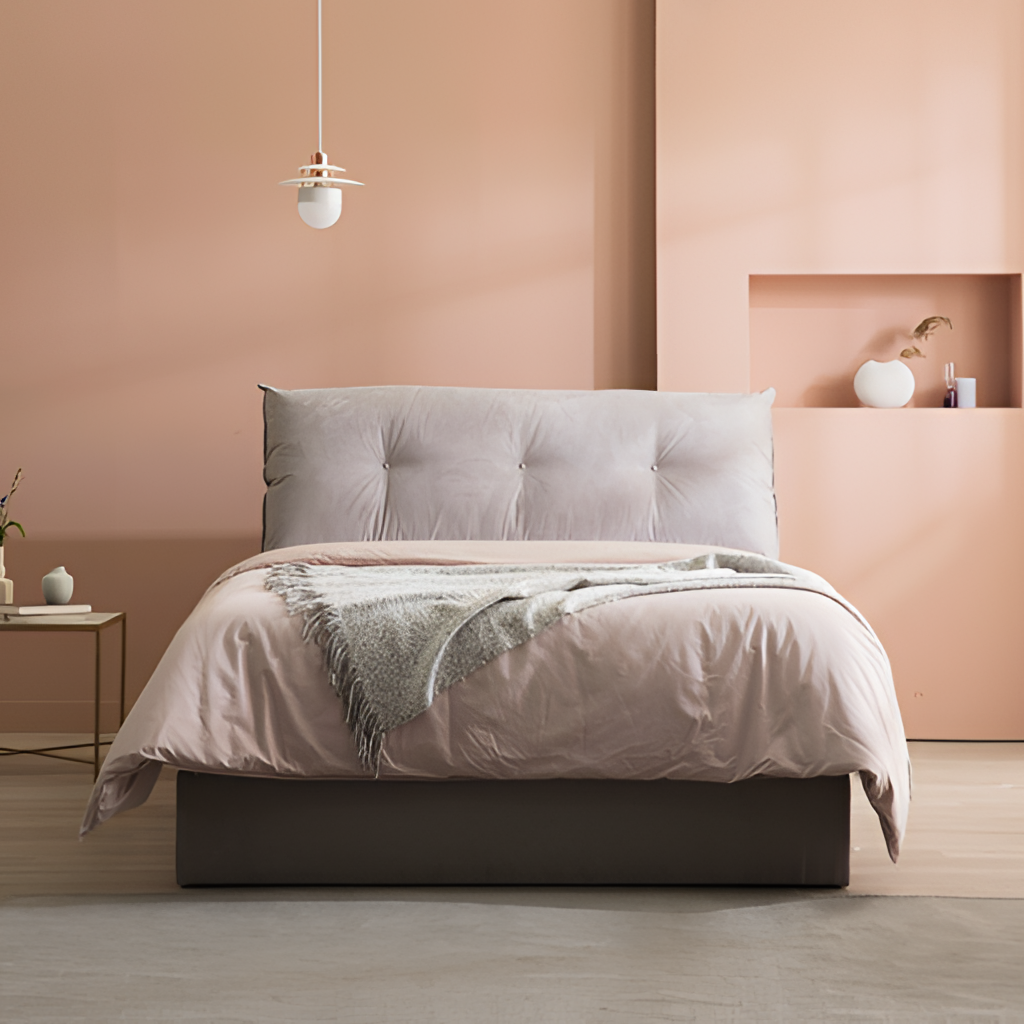
bedroom, fabric headboard, beige wood flooring, with plank pattern, paint wallpaper, with solid pattern, modern